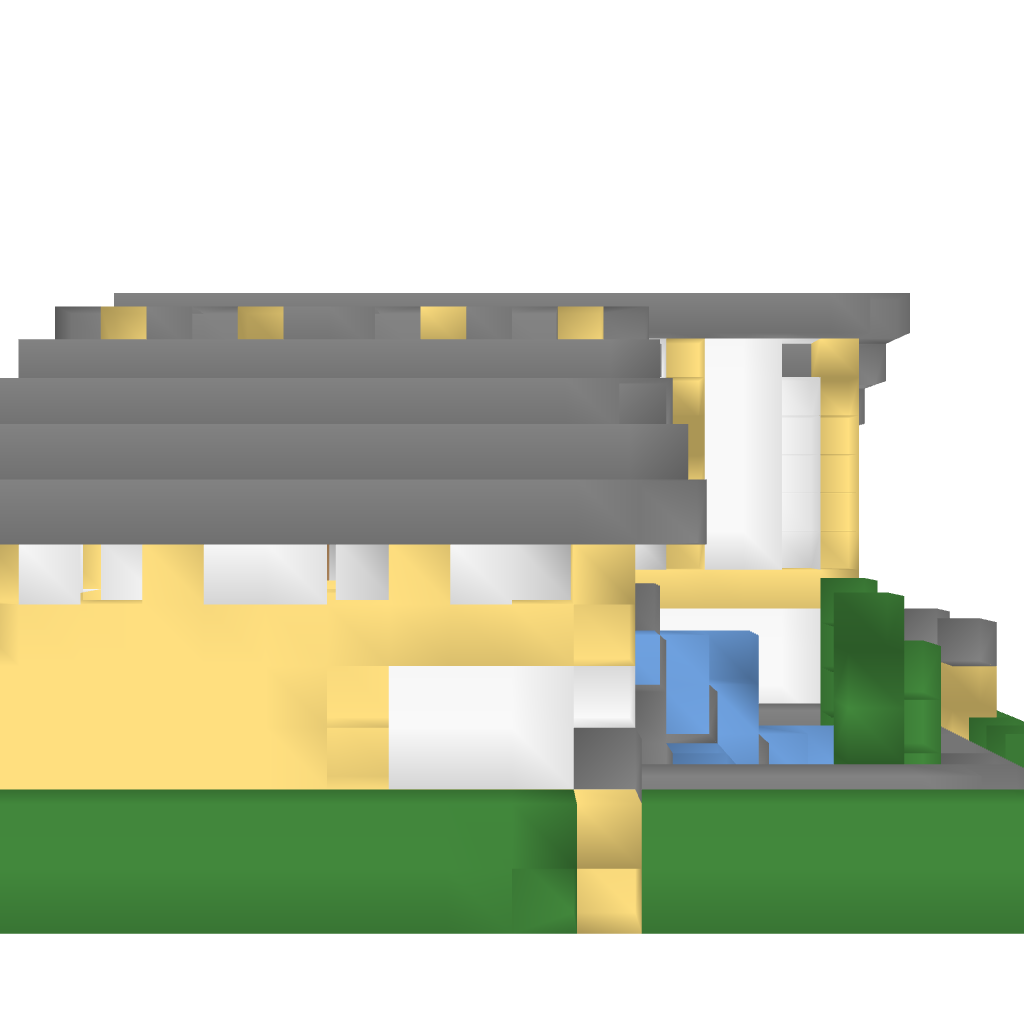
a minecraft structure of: Modern house whit a fireplace bad low quality